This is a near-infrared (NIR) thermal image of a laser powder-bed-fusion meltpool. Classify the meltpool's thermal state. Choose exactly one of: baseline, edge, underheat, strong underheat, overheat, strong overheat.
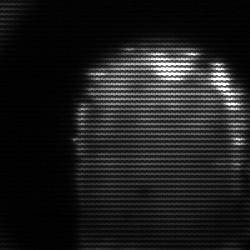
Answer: baseline